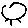
Label: zigzag